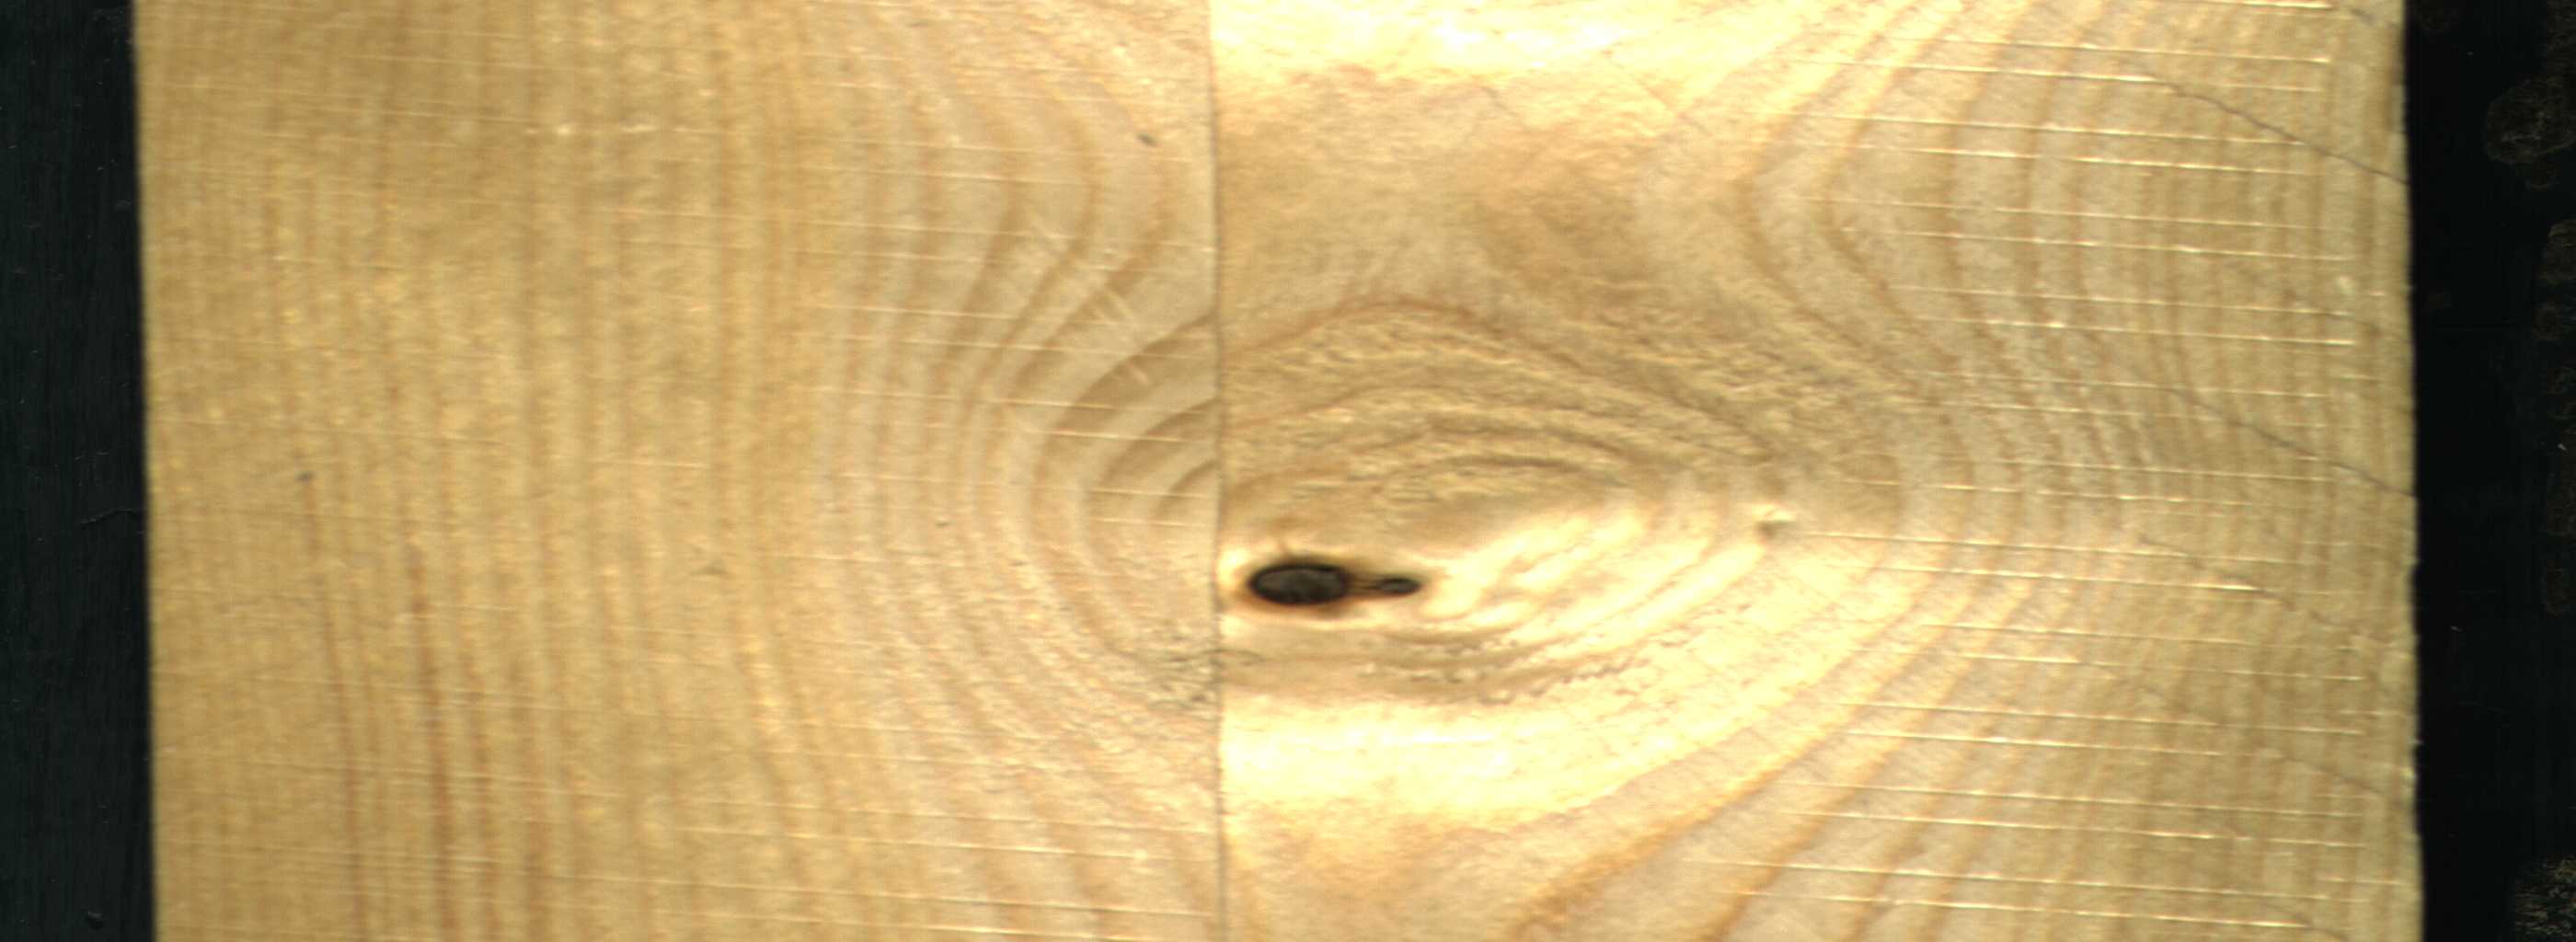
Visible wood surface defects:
Dead_Knot